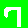
Digit: 7